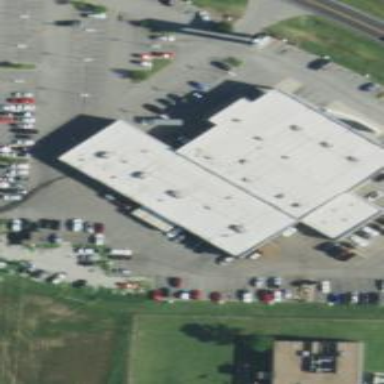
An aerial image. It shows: Building housing car shop.